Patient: sex M, age 63
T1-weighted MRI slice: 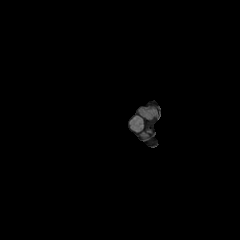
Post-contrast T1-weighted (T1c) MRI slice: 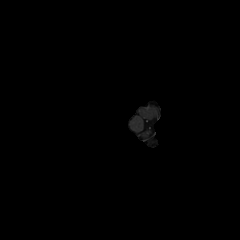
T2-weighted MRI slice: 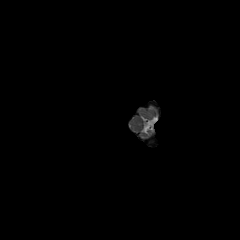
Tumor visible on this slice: no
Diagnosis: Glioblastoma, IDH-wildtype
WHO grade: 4